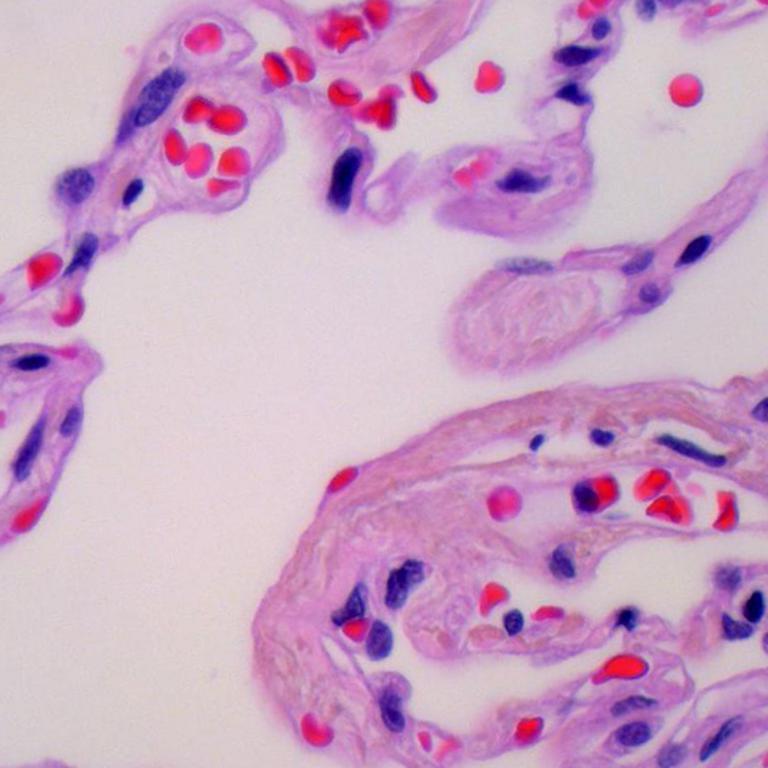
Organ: lung
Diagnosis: benign